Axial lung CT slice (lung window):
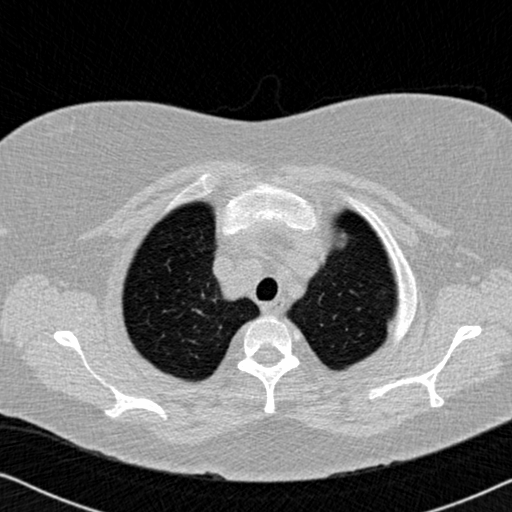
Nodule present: no